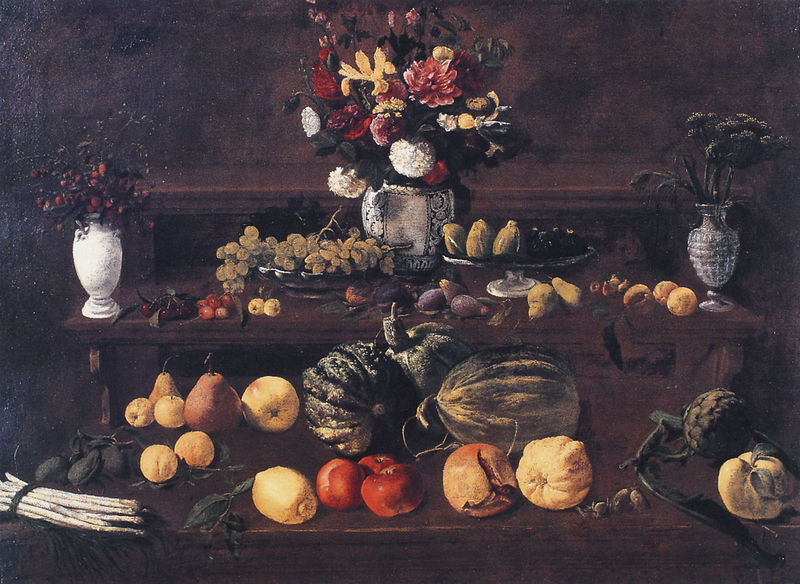
Titel: Stilleben mit Blumen und Früchten
Künstler: Giovanni Battista Crescenzi
Institution: Raleigh, North Carolina Museum of Art
Schlagwörter: blätter, dunkel, gelb, grün, blumen, braun, holz, weiss, obst, rot, tuch, schale, feigen, frucht, früchte, gemüse, kürbis, stilleben, trauben, vase, äpfel, blumenstrauss, kirchen, birne, melone, birnen, beeren, iris, pflaume, zitrone, spargel, artischocke, artischoke, 1800